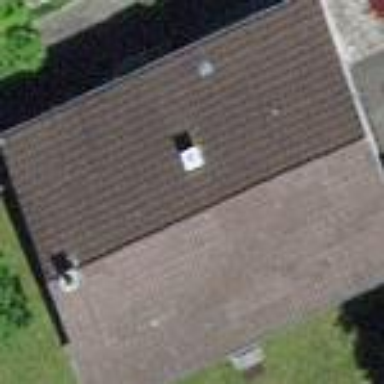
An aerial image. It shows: Detached building.